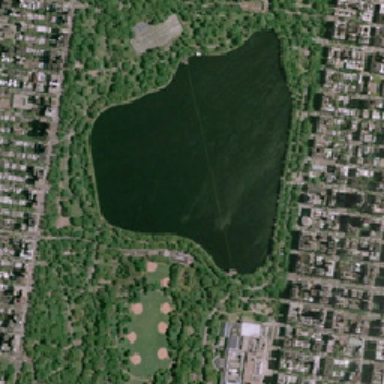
In rectangular areas between numerous houses there are irregular ponds surrounded by green water and dense forests .